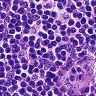
Metastatic tissue present: no